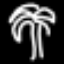
Label: palm tree